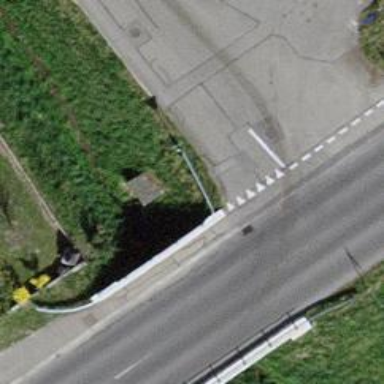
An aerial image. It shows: Guard rail as barrier.